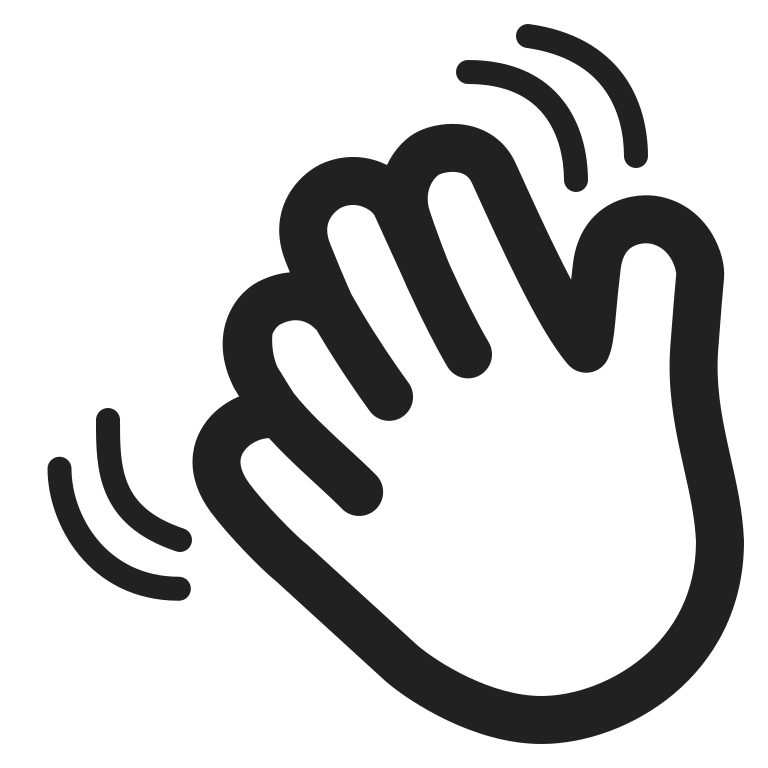
waving hand high contrast default